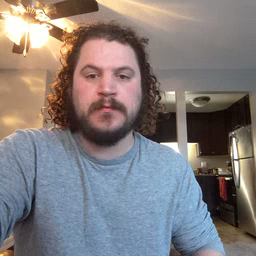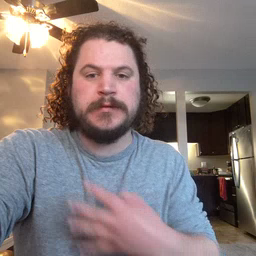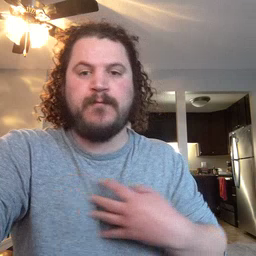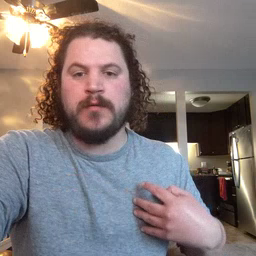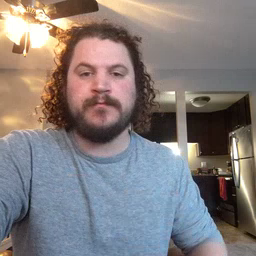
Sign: zebra